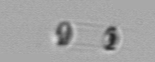
Label: Skeletonema